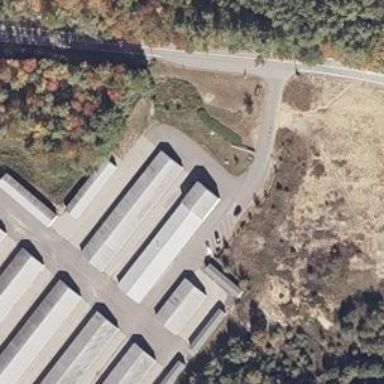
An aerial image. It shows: Warehouse building.